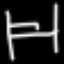
Label: bed